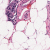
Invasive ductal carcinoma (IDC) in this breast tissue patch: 0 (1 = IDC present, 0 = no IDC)